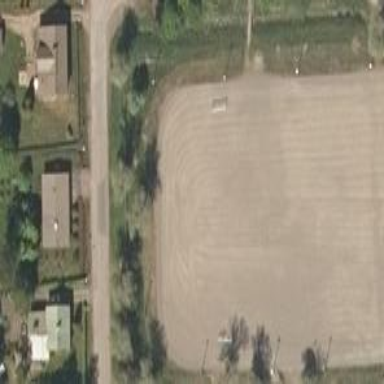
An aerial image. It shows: Sandy soccer pitch for leisurely sports.